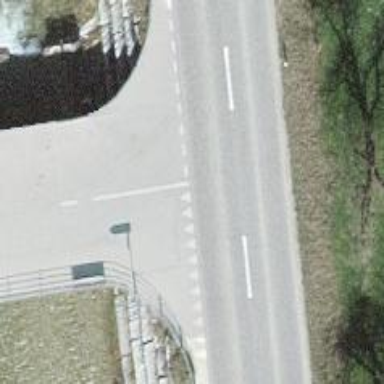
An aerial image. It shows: Service road that includes bridge.